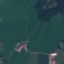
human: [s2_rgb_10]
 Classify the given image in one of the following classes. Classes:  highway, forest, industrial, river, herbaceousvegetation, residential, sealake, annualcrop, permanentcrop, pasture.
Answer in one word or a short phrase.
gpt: Pasture